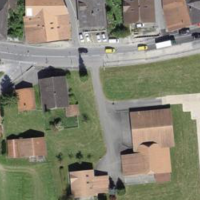
EUNIS habitat code: 54
Species observed at this site:
Milvus milvus
Corvus corone